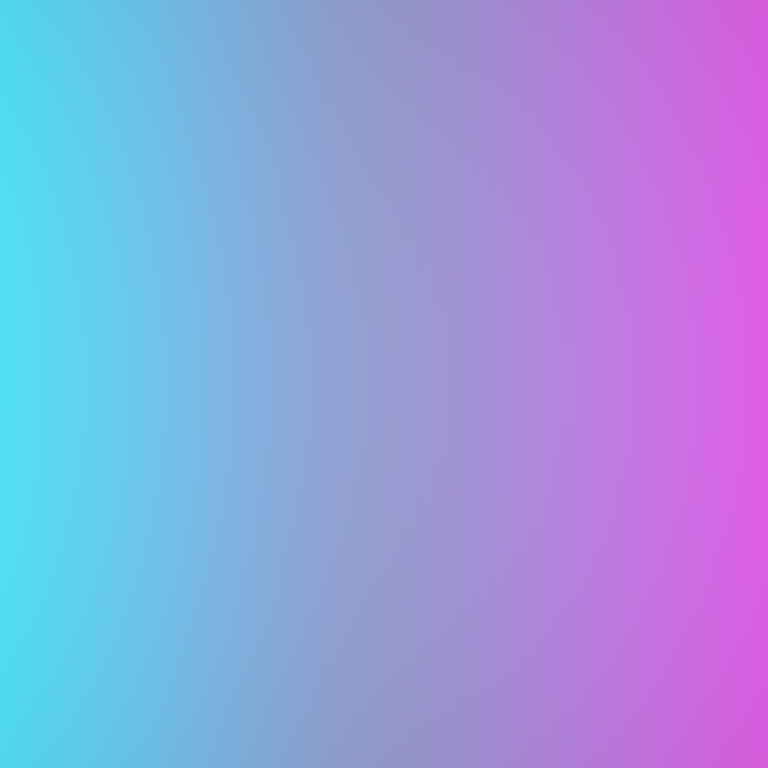
Abstract light effect, smooth gradient from cyan to magenta, calm atmosphere, soft glow, no room, no furniture, no objects.